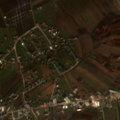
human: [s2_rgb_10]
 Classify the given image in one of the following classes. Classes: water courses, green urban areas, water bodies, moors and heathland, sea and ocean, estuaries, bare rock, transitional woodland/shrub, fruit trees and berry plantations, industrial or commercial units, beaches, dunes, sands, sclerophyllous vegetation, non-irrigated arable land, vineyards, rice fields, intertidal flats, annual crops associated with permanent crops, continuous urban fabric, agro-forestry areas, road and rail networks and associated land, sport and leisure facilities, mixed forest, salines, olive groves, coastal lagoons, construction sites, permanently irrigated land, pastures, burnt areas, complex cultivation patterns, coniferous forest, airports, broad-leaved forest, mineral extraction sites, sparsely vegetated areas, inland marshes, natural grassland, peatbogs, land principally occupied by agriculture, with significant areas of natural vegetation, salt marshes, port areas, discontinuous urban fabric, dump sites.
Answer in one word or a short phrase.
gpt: discontinuous urban fabric, industrial or commercial units, non-irrigated arable land, complex cultivation patterns, broad-leaved forest